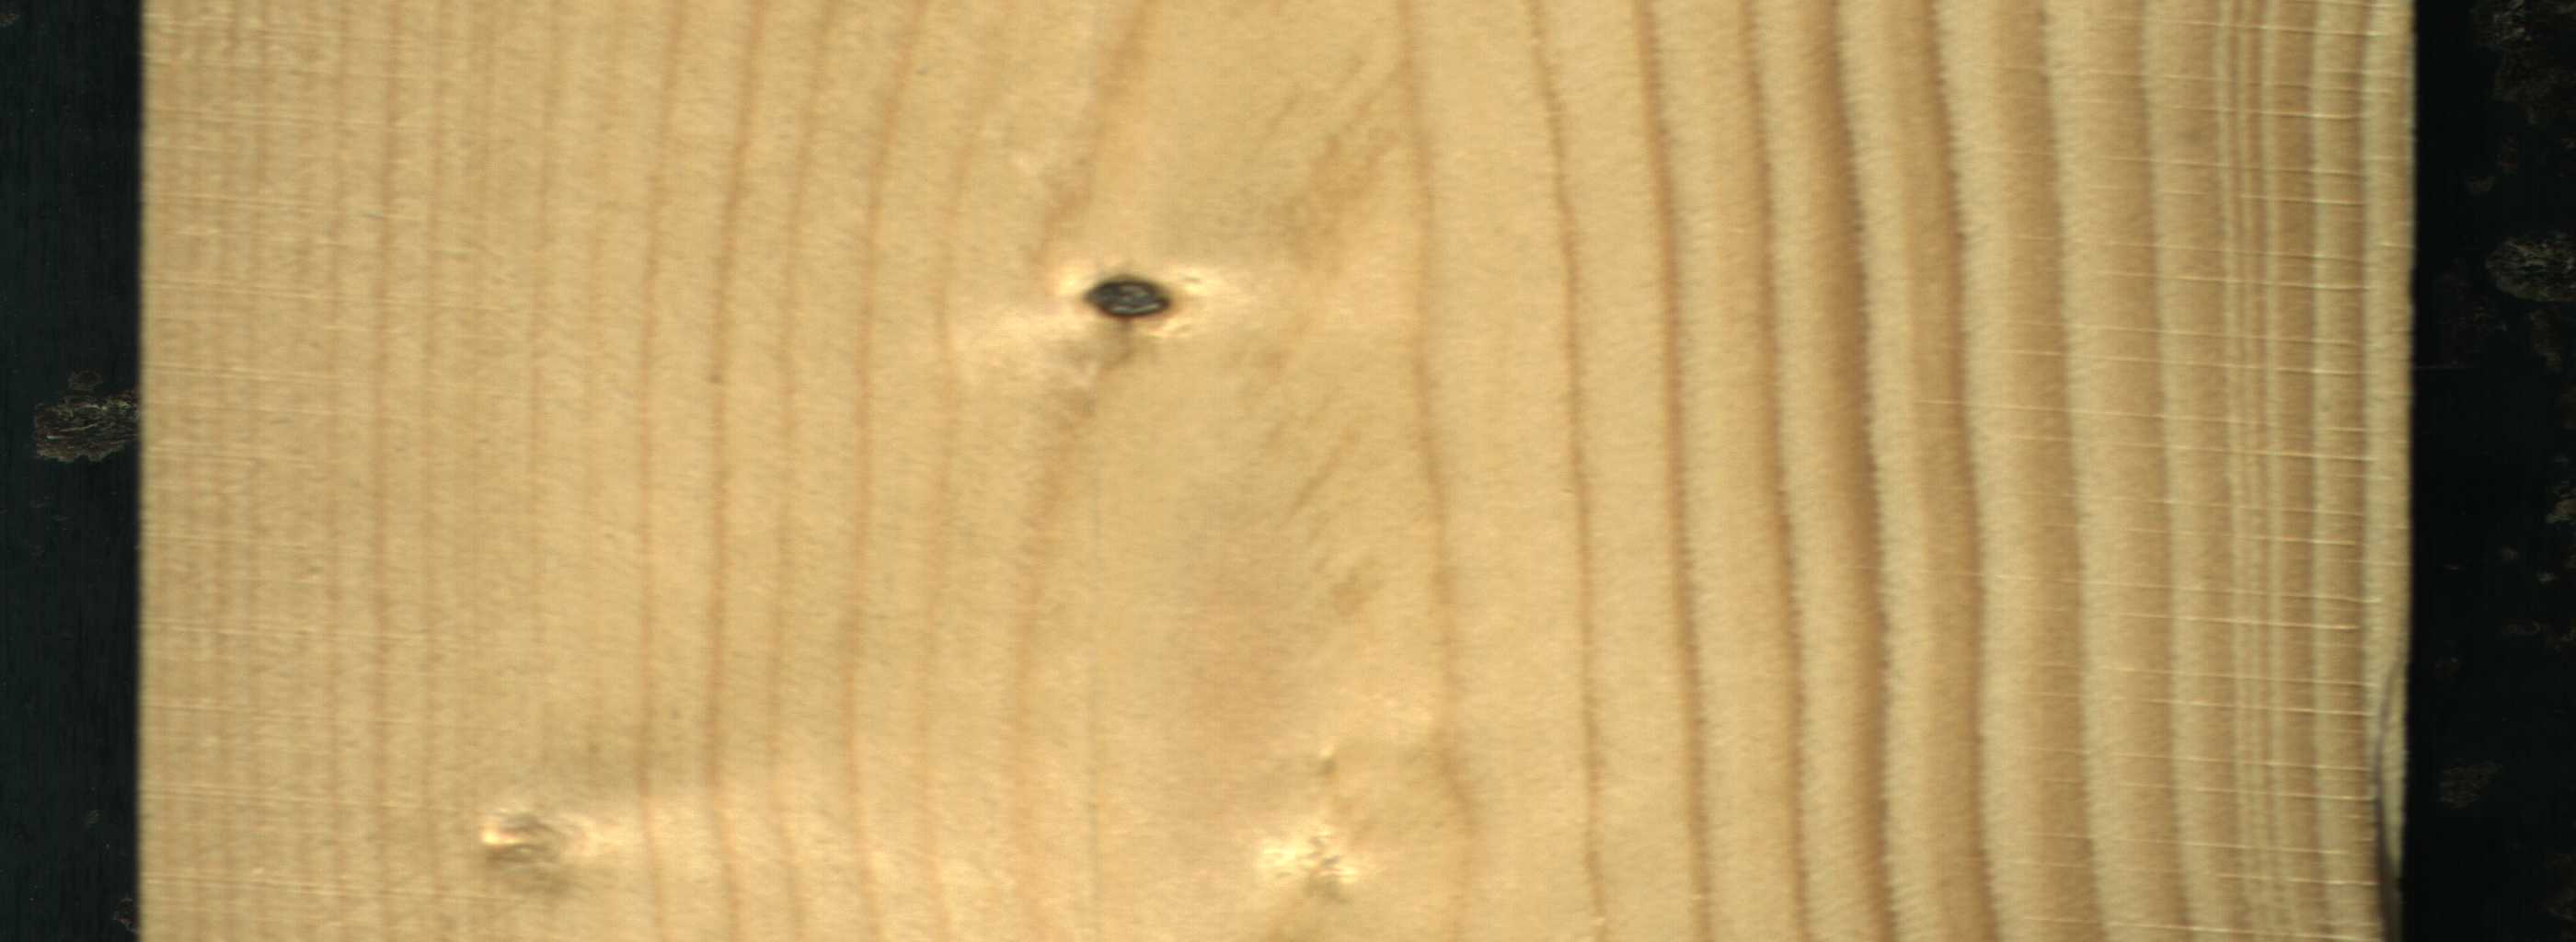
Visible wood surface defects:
Dead_Knot